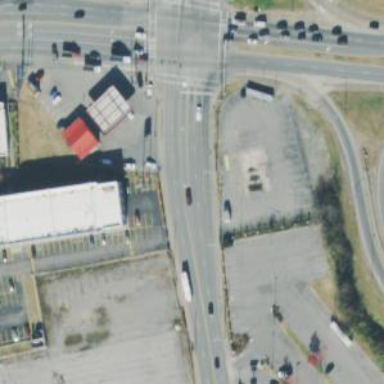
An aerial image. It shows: Car rental facility.